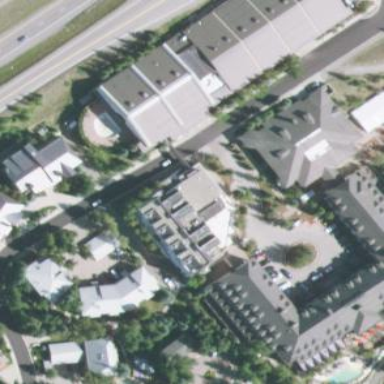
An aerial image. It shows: Cinema building.